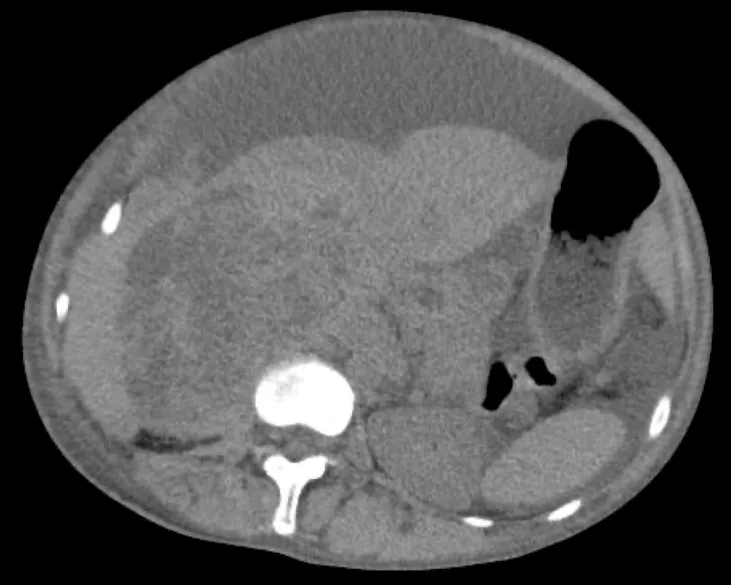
Abdominal CT image on the first visit to our hospital showing a large right hepatic mass of irregular density with indistinct borders. Abundant ascites was also detected.
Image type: radiology (ct)